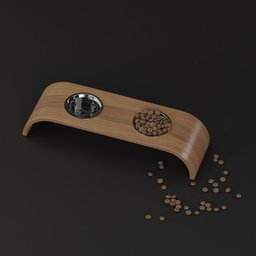
Label: tools